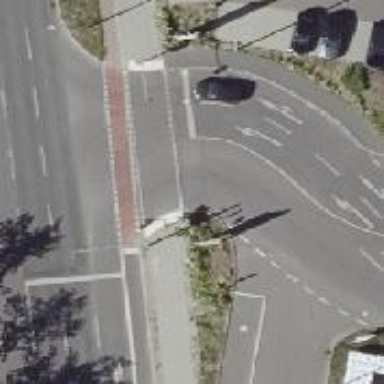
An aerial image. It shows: Road with traffic signals.